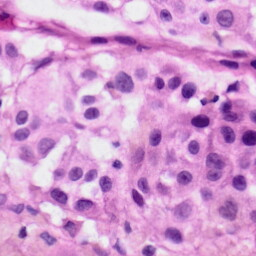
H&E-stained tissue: Skin